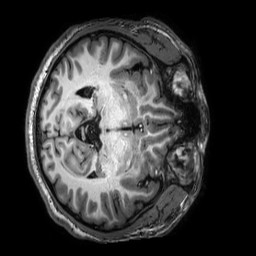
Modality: T1w
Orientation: axial
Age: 26
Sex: male
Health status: healthy
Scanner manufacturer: philips
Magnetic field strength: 3 T
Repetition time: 0.009 s
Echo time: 0.003996 s